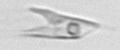
Label: Chrysochromulina_lanceolata